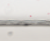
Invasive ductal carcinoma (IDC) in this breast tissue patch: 0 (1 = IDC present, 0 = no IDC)